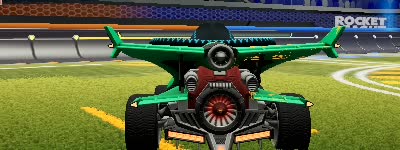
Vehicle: aftershock